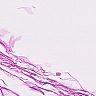
Metastatic tissue present: no